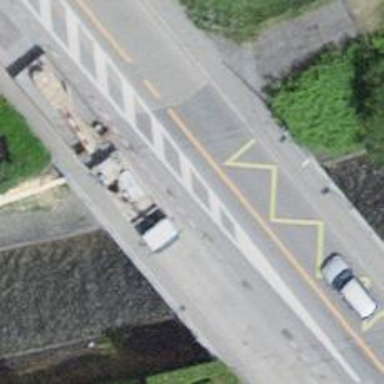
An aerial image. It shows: Primary highway bridge with asphalt surface. There is cycle track on the right side.